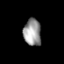
Tissue: prostate
Cell type: T cells
Senescence score: 0.2998
Nuclear area (px): 459
Mean DAPI intensity: 153.492